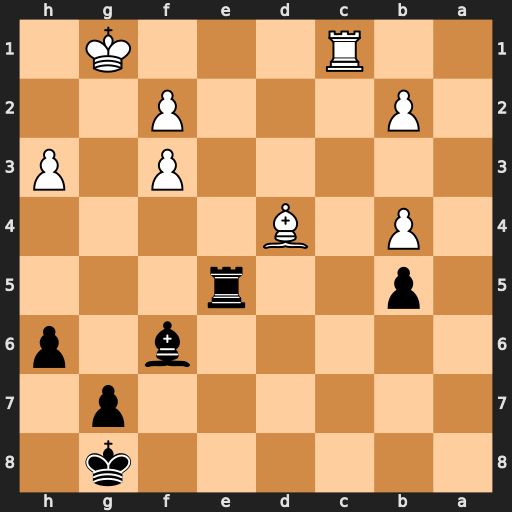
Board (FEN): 6k1/6p1/5b1p/1p2r3/1P1B4/5P1P/1P3P2/2R3K1
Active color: b
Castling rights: -
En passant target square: -
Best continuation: Rg5+ Kf1 Bxd4